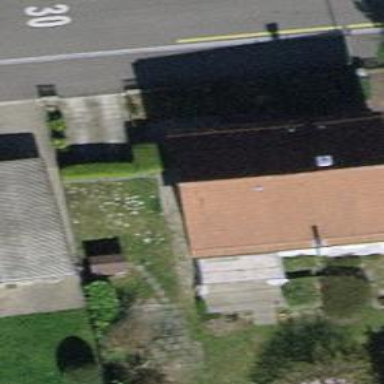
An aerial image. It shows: Detached building with tile roof.